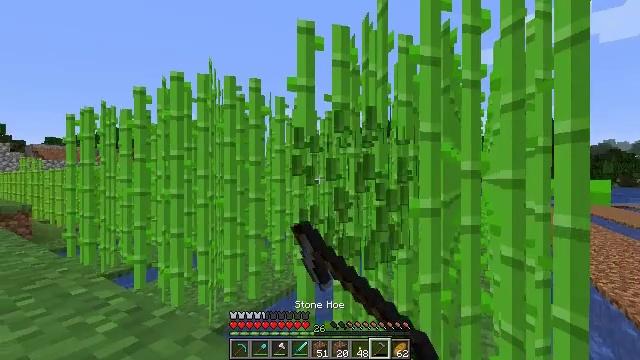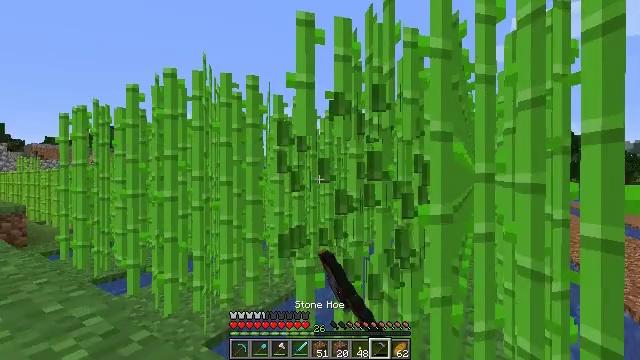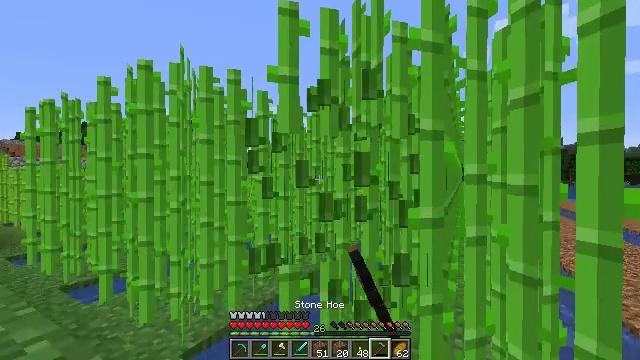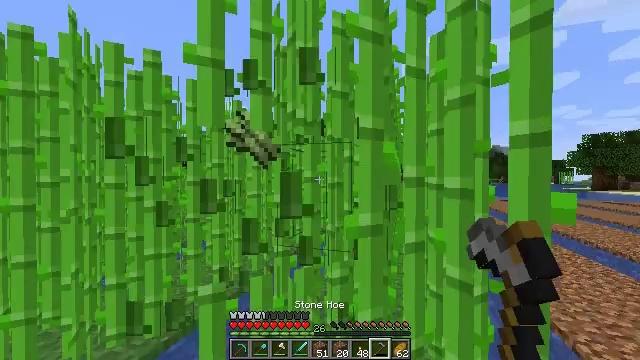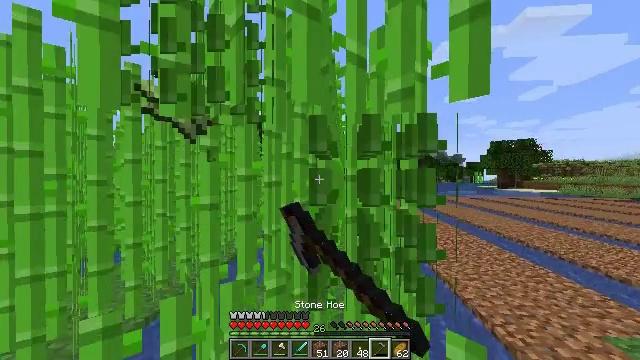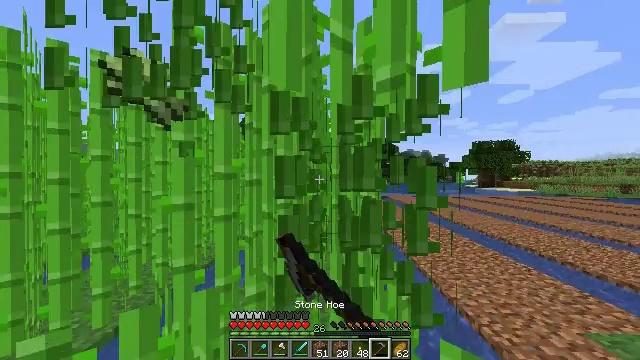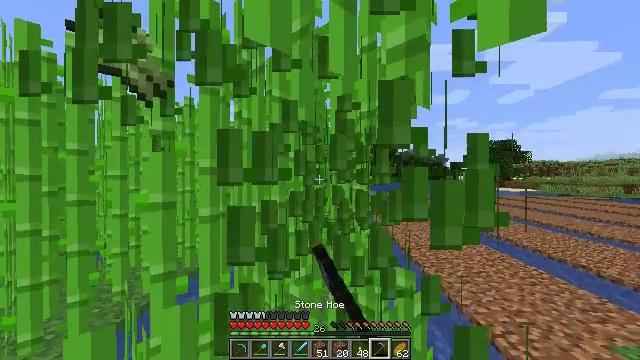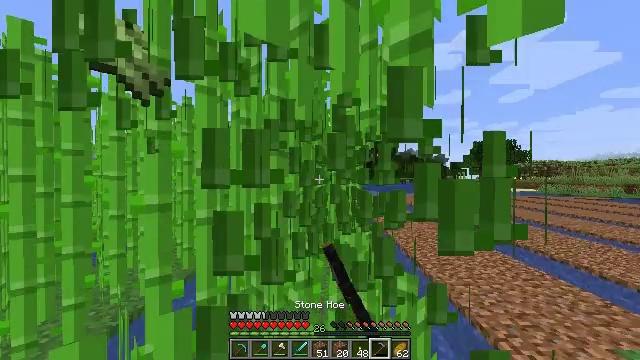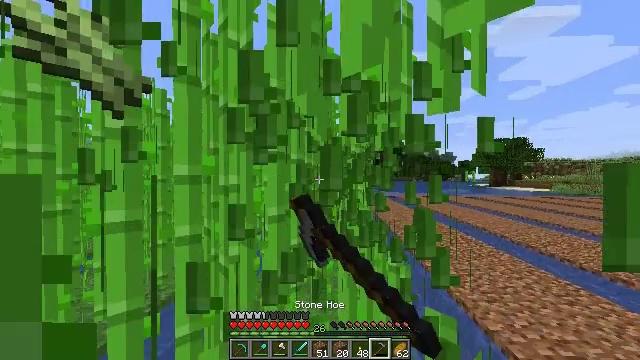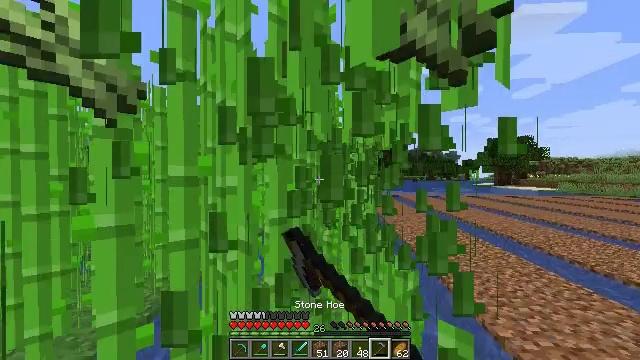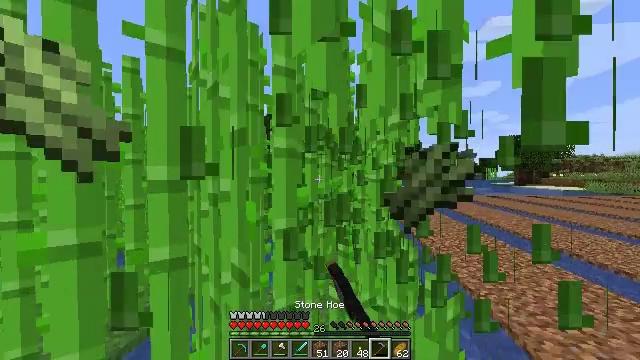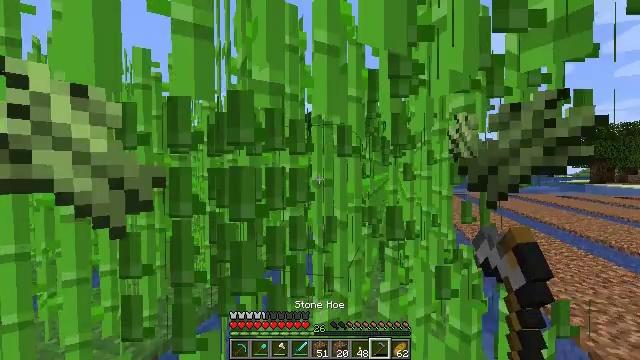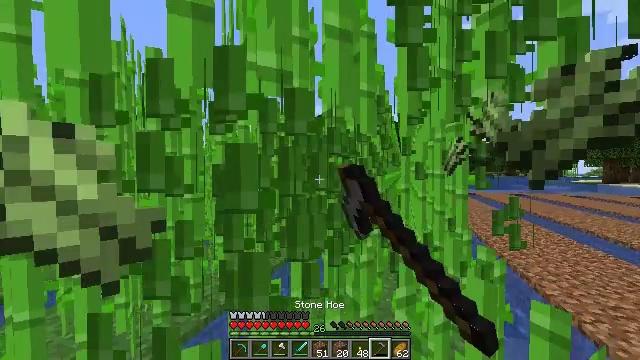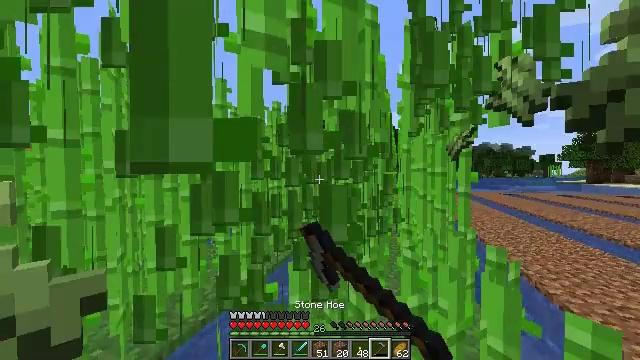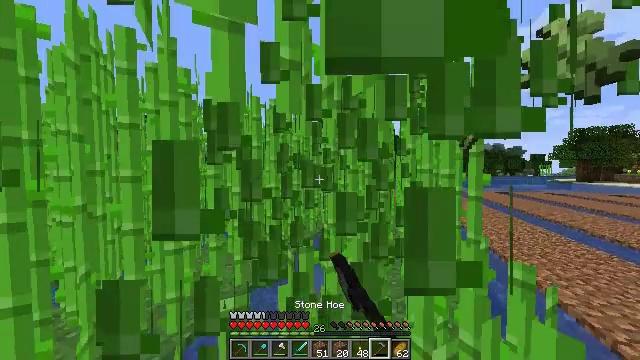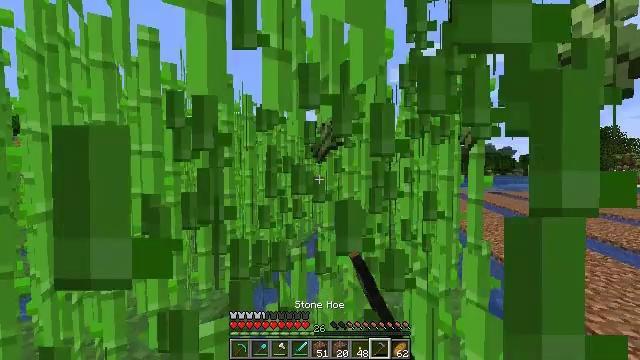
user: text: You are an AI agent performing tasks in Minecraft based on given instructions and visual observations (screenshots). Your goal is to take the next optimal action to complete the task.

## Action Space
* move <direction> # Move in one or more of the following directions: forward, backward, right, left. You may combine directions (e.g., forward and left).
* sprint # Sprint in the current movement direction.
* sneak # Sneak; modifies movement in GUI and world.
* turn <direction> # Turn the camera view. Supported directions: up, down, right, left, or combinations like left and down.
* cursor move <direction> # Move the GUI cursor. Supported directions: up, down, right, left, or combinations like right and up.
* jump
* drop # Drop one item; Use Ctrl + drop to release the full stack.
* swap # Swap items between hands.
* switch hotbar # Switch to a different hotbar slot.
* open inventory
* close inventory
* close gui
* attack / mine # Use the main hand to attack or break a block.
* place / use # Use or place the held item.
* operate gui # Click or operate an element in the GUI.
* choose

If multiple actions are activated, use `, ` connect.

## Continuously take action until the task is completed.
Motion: motion action
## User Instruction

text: Collect sugar cane near water sources.
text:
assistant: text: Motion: move forward, attack / mine
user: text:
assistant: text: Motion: move forward, turn right, attack / mine
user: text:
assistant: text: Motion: move forward, turn right, attack / mine
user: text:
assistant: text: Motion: move forward, turn right, attack / mine
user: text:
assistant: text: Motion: move forward, turn right, attack / mine
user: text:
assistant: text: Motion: move forward, attack / mine
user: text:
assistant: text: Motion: move forward, attack / mine
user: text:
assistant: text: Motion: move forward, turn left, attack / mine
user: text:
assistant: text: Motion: move forward, attack / mine
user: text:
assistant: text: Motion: move forward, turn left, attack / mine
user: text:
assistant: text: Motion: move forward, sprint, turn left, attack / mine
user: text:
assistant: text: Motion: move forward, sprint, turn left, attack / mine
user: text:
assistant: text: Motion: move forward, sprint, attack / mine
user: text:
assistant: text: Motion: move forward, sprint, attack / mine
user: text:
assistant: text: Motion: move forward, sprint, turn right, attack / mine
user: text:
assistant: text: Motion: move forward, sprint, turn right, attack / mine
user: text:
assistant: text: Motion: move forward, sprint, turn right, attack / mine
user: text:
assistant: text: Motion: move forward, sprint, turn right, attack / mine
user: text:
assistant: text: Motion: move forward, sprint, turn right, attack / mine
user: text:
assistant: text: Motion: move forward, sprint, attack / mine
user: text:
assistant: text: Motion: move forward, sprint, attack / mine
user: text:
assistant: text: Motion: move forward, sprint, attack / mine
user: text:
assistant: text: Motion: move forward, sprint, attack / mine
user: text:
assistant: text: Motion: move forward, sprint, attack / mine
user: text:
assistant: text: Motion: move forward, sprint, attack / mine
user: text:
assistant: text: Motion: move forward and move right, sprint, turn right, attack / mine
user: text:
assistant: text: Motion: move forward and move right, sprint, turn right, attack / mine
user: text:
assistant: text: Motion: move forward and move right, sprint, attack / mine
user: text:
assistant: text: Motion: move forward, sprint, attack / mine
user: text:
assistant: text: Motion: move forward and move left, sprint, turn left, attack / mine